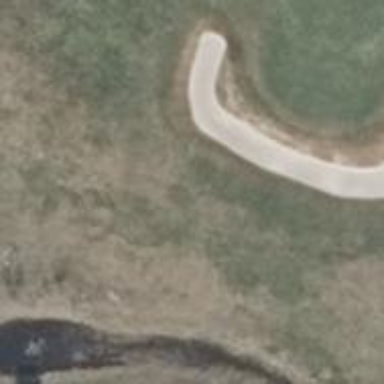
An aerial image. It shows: Golf bunker filled with sandy terrain.